Interaction volume radius: 5 \u00c5
Interaction volume height: 15 \u00c5
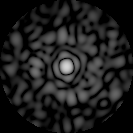
Disorder parameter: 0.8359